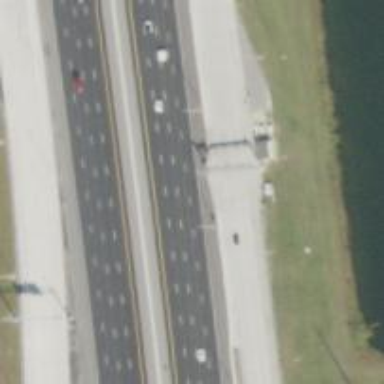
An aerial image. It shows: Toll gantry on the road.